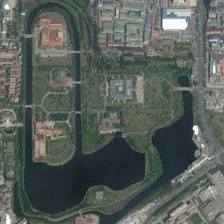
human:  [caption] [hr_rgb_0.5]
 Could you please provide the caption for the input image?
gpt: many green trees and a large pond are in a park surrounded by many buildings .

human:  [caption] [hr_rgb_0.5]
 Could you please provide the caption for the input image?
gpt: many green trees and a large pond are in a park surrounded by many buildings .

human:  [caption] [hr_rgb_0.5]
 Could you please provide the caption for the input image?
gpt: many green trees and a large pond are in a park surrounded by many buildings .

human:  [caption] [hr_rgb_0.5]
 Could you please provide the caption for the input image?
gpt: many green trees and a large pond are in a park surrounded by many buildings .

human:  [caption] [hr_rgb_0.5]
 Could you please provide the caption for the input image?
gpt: many green trees and a large pond are in a park surrounded by many buildings .